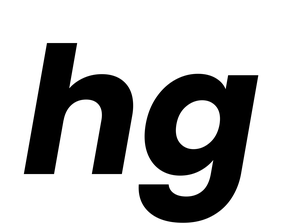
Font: Poppins-BoldItalic